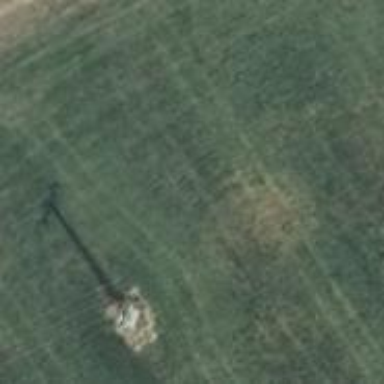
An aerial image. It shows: Power pole.